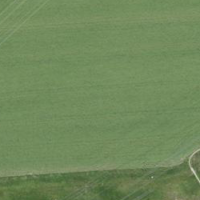
EUNIS habitat code: 57
Species observed at this site:
Maniola jurtina